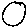
Label: circle